Question: What is the value of the measurement in the image?
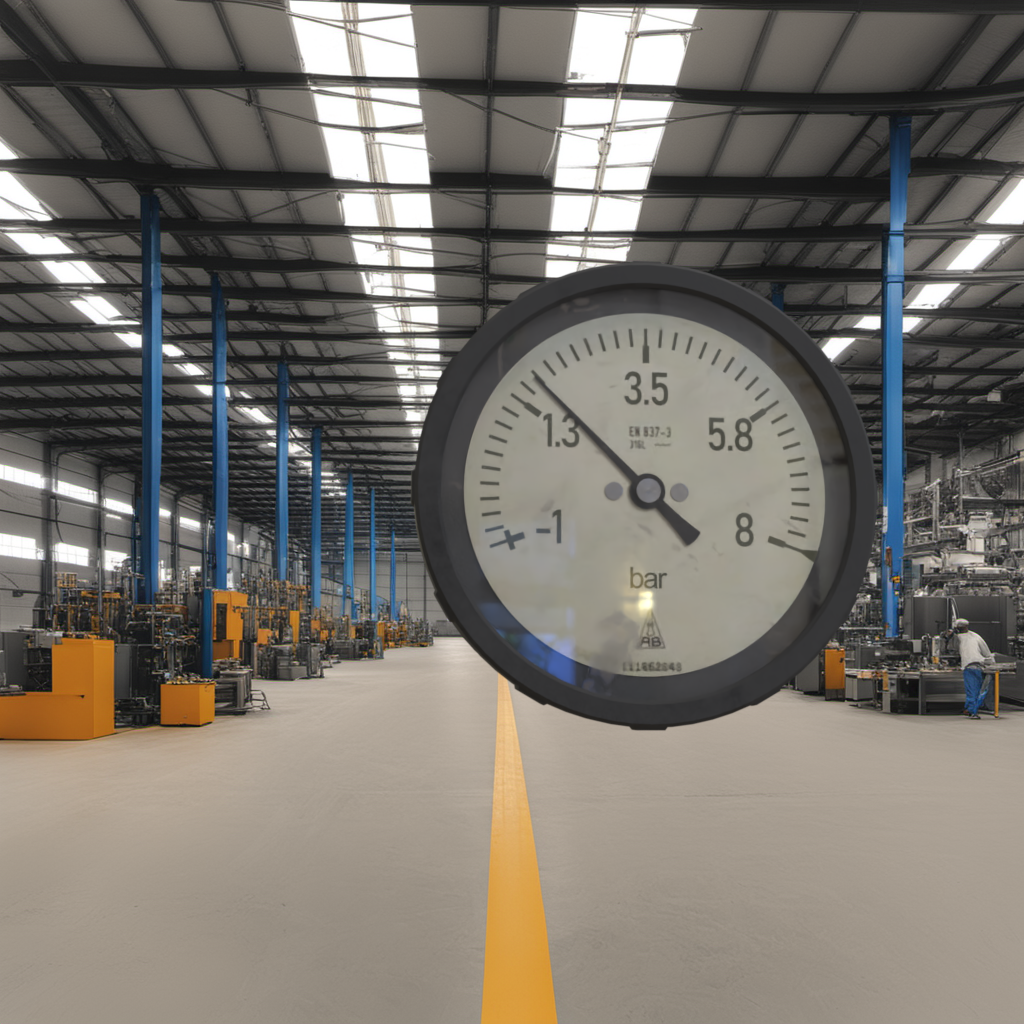
Answer: The result is 1.71
Question: What is the reading range of this measurement?
Answer: The range is from -1 to 8
Question: What is the minimum and maximum value of this measurement?
Answer: The minimum value is -1 and the maximum value is 8